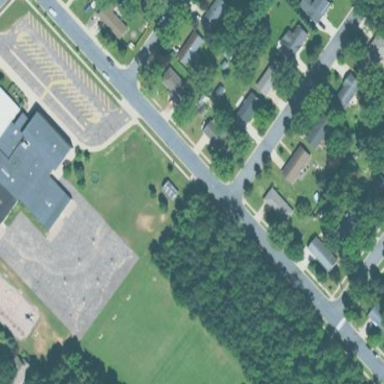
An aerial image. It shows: School.